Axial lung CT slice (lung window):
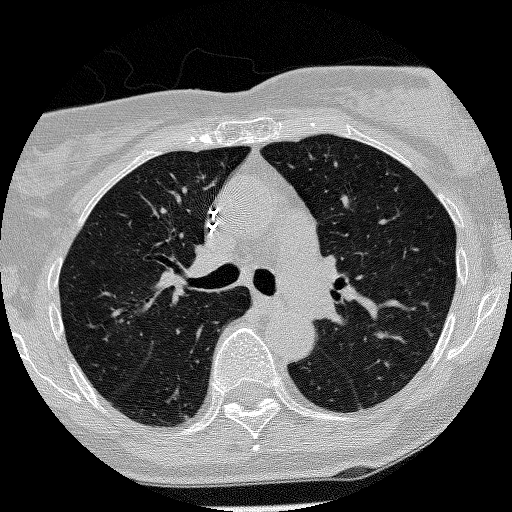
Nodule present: no